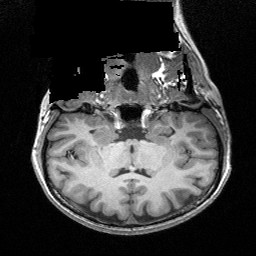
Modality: T1w
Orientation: sagittal